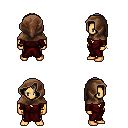
a pixel art fantasy rpg character, male body template, human, tanned skin, red robe, gold greaves, white blonde bangs hairstyle, cloth hood, bracelets, four views (front, back, left, right), 2x2 character sprite sheet, small pixel art, hard edges, no anti-aliasing